Field crop: tomato
Growth stage: 1
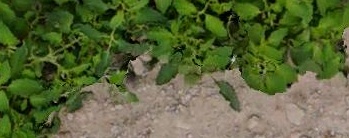
Species: tomato